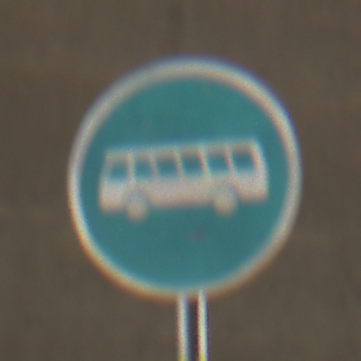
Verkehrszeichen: Busssonderstreifen
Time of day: Midday
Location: Roofed (Tunnel)
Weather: NotSpecified
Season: NotSpecified
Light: Natural